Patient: sex F, age 38
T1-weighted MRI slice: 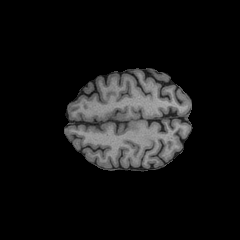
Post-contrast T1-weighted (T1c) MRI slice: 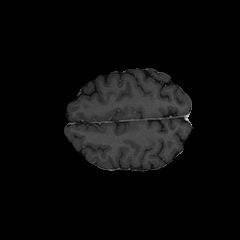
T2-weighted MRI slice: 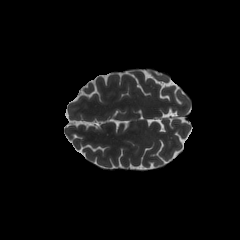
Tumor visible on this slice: no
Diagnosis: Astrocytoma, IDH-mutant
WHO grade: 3